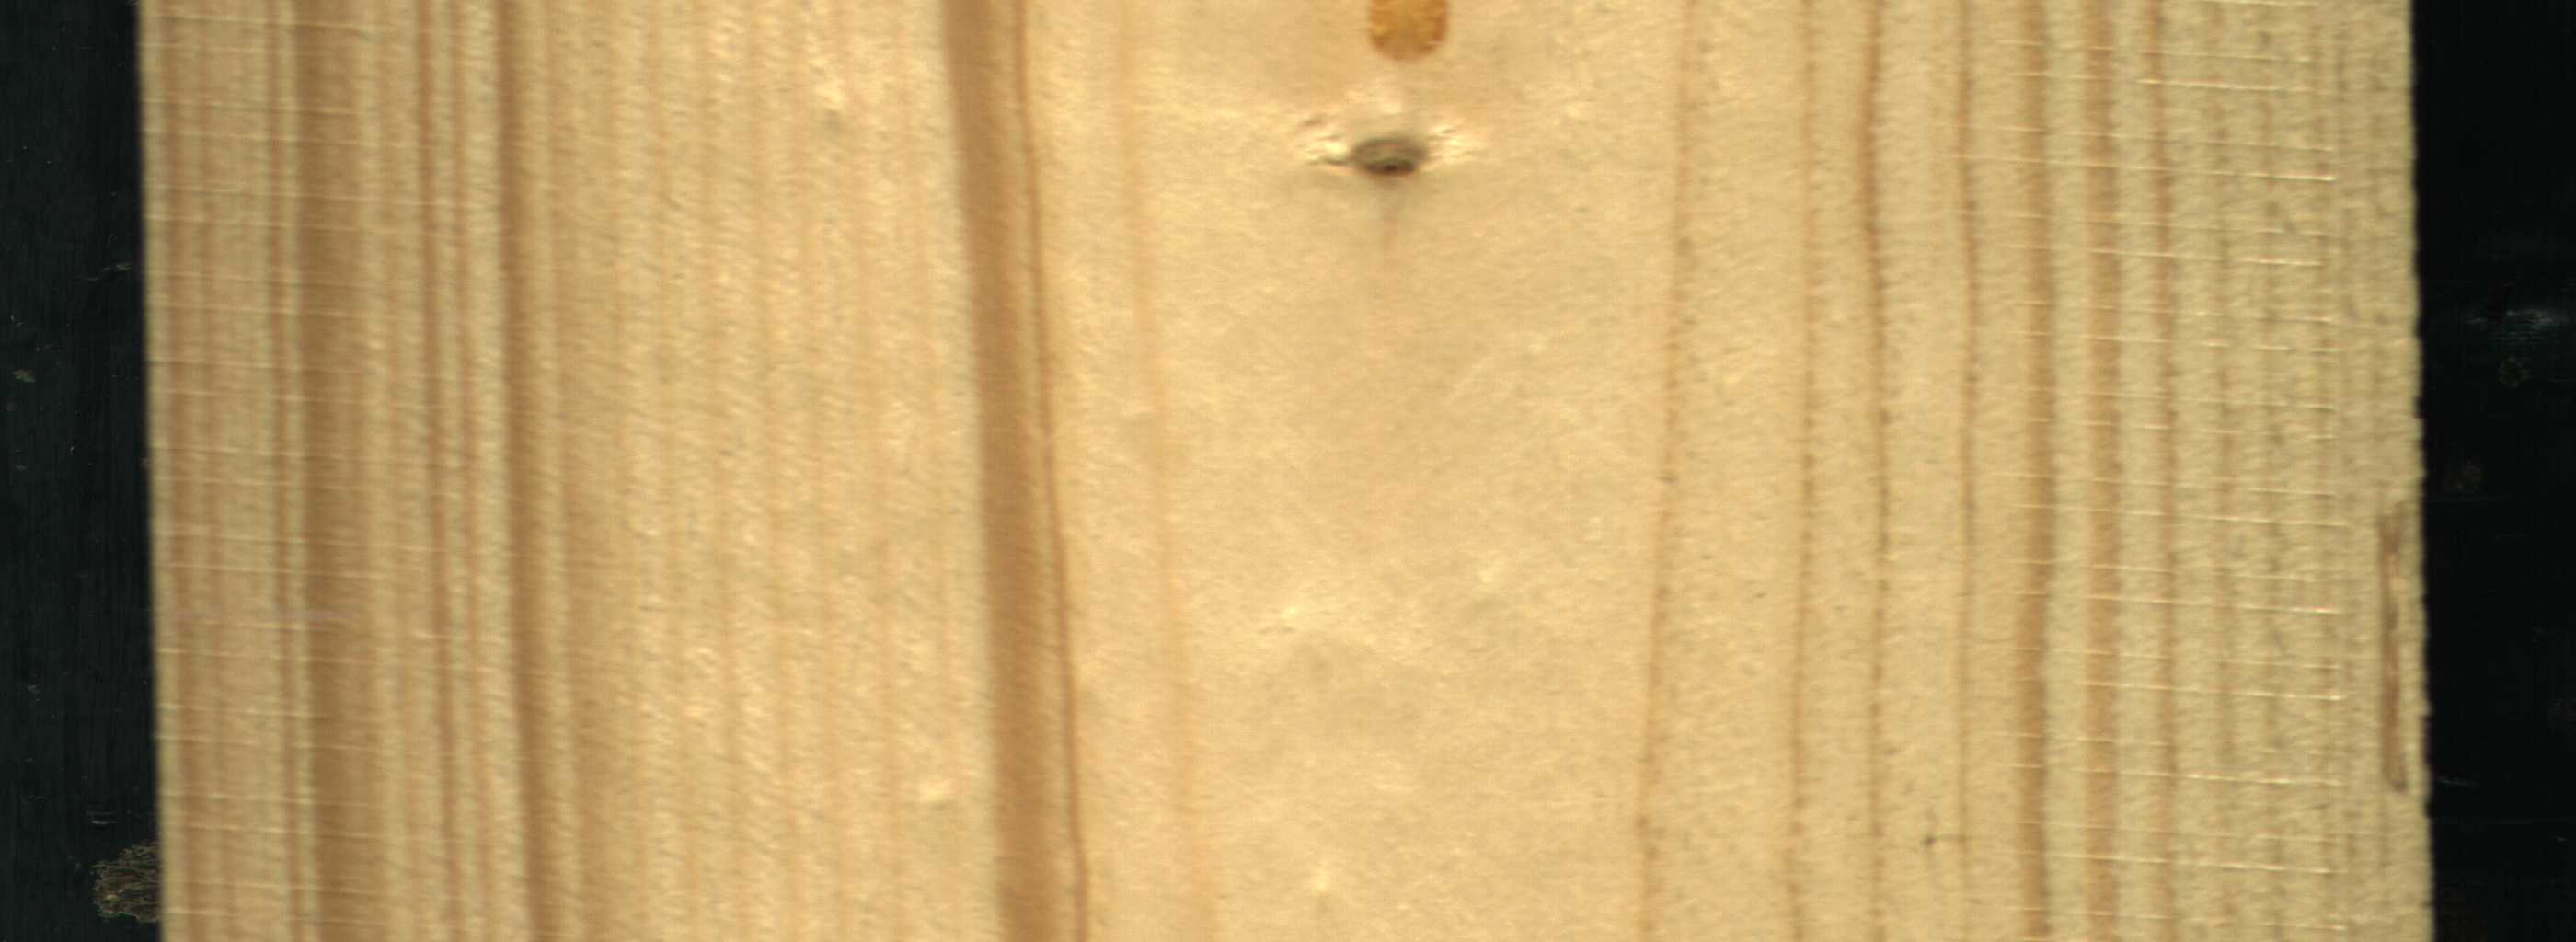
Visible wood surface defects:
resin
Live_Knot